Interaction volume radius: 10 \u00c5
Interaction volume height: 35 \u00c5
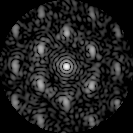
Disorder parameter: 0.5513